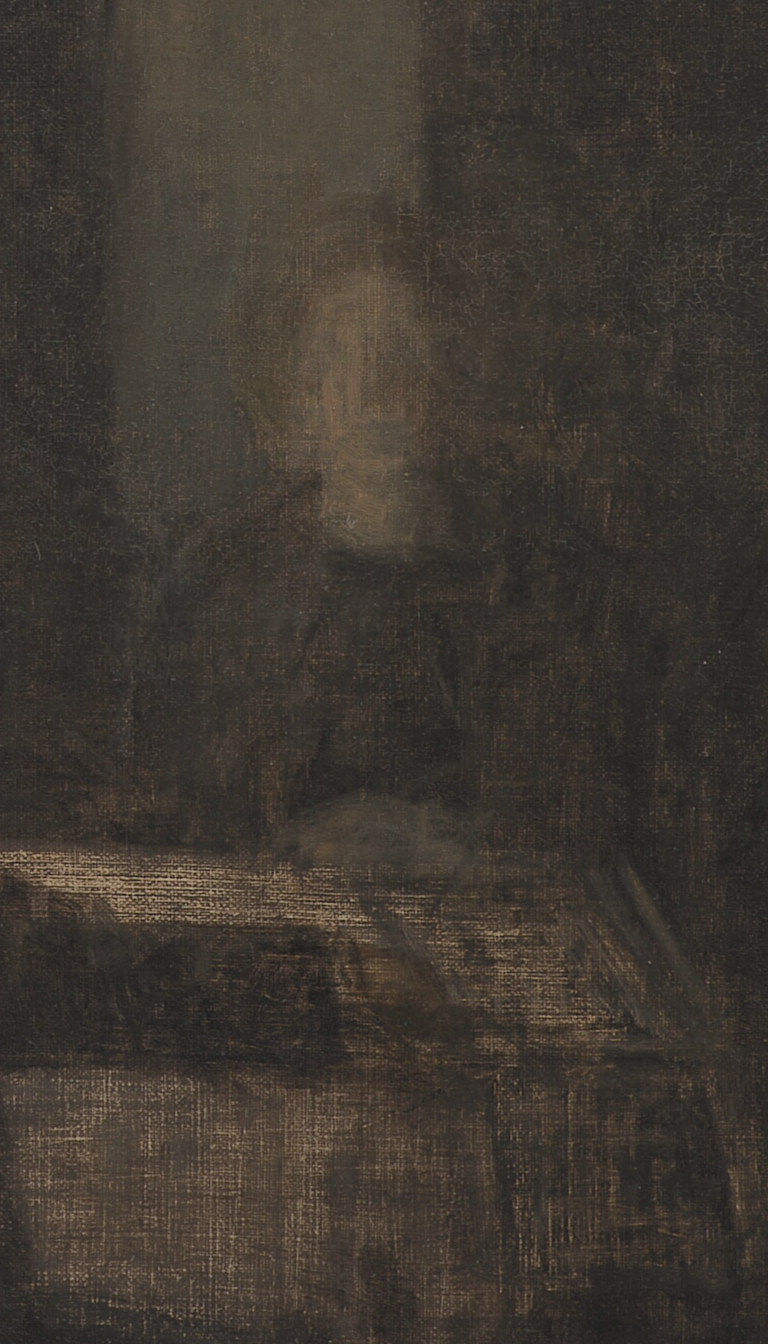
portrait painting, medium, dark interior, candlelight, pale ghostly figure facing the viewer behind a white-clothed table in a near-dark interior two dark windows behind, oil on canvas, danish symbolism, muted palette